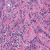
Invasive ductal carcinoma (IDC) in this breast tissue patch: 1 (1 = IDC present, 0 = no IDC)